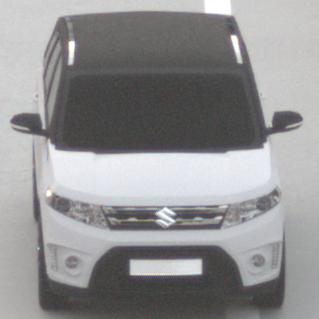
Make: Suzuki
Model: Vitara 1.6
Detailed model: Vitara (LY)
Model produced from: 2015/04
Model produced until: 2018/08
Doors: 5
Color: white
Road condition: dry road
Daytime: sunrise or sunset
Contrast: low contrast